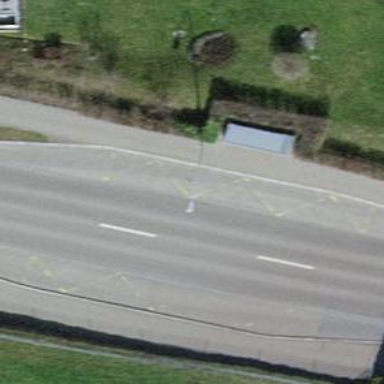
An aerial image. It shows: Public transport stop position.